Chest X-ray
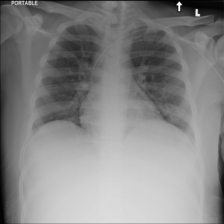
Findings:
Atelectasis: negative
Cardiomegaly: negative
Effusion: negative
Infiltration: negative
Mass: negative
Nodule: negative
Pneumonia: negative
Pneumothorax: negative
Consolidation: negative
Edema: negative
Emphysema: negative
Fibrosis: negative
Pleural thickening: negative
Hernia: negative